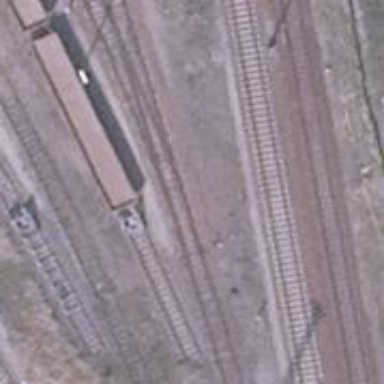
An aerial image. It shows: Railway switch.